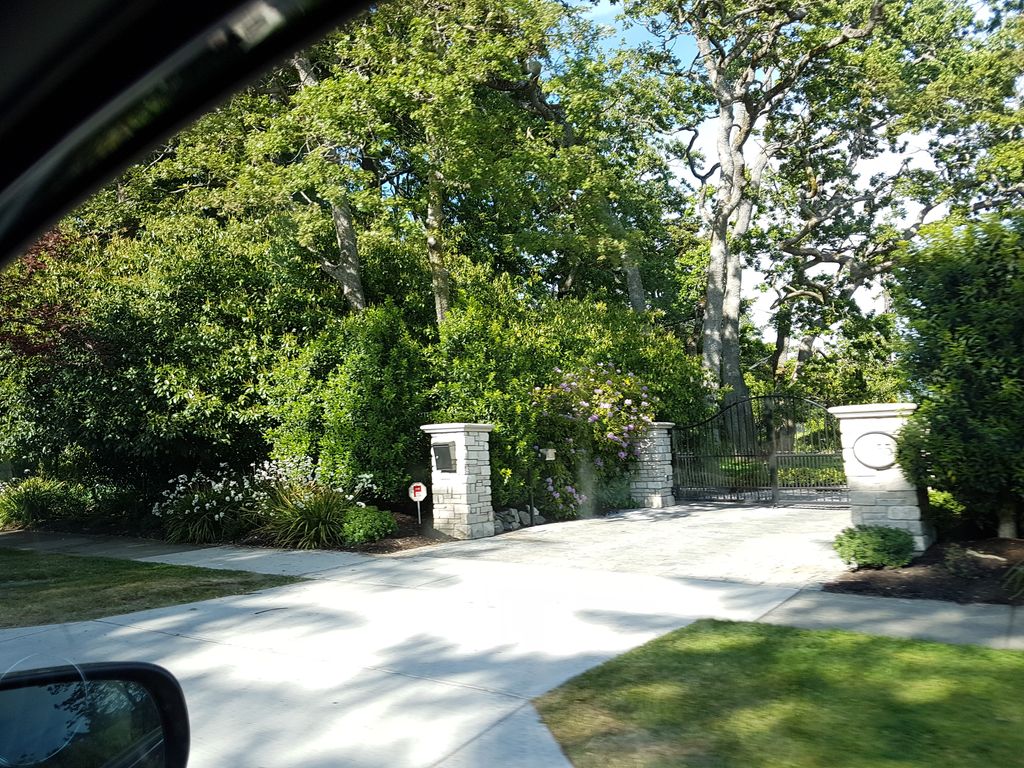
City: victoria